Question: Cheers!
I am a newbie in CSS/HTML, but I want to apply a gradient over a text, like that on the image below. How can I implement it with css?
---

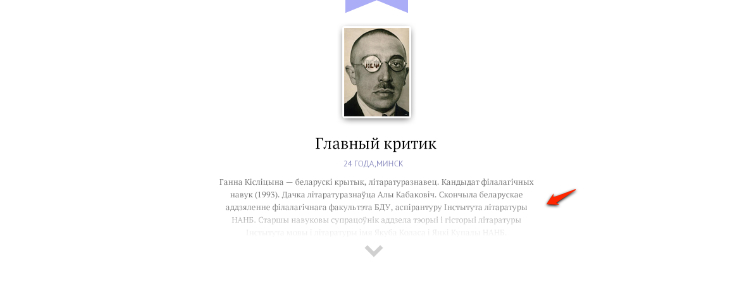
Answer: The relevant CSS is on the pseudoelement ':after' of the '<article>' wrapper I used
'''
article {
position: relative;
}
article:after {
position: absolute;
bottom: 0;
height: 100%;
width: 100%;
content: "";
background: linear-gradient(to top,
rgba(255,255,255, 1) 20%,
rgba(255,255,255, 0) 80%
);
pointer-events: none; /* so the text is still selectable */
}
'''
'''
<article>
<p>
Had you stepped on board the Pequod at a certain juncture
of this post-mortemizing of the whale; and had you strolled
forward nigh the windlass, pretty sure am I that you would
have scanned with no small curiosity a very strange, enigmatical
object, which you would have seen there, lying along lengthwise
in the lee scuppers. Had you stepped on board the Pequod at a certain
juncture of this post-mortemizing of the whale; and had you strolled
forward nigh the windlass, pretty sure am I that you would
have scanned with no small curiosity a very strange, enigmatical
object, which you would have seen there, lying along lengthwise
in the lee scuppers.
</p>
</article>
'''